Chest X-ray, AP view. Patient: 42 years old, sex M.
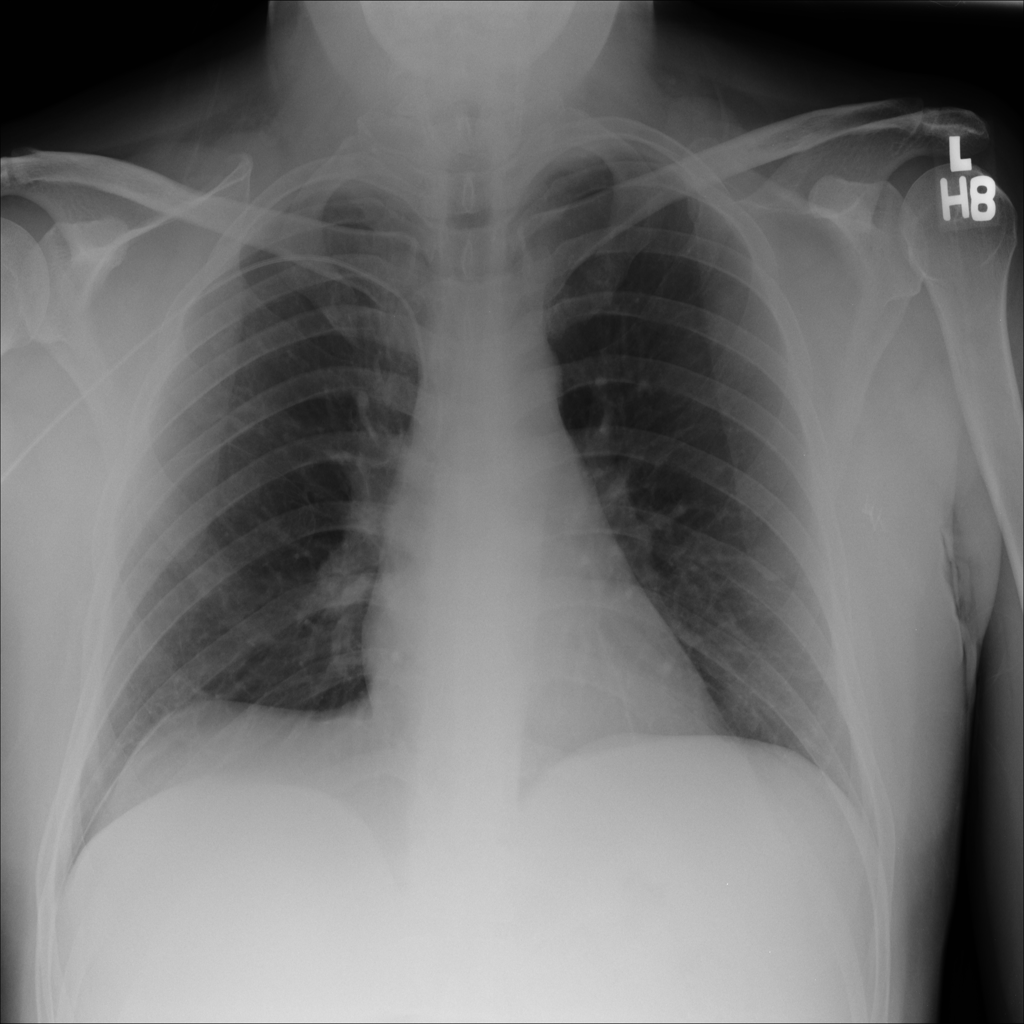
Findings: No Finding